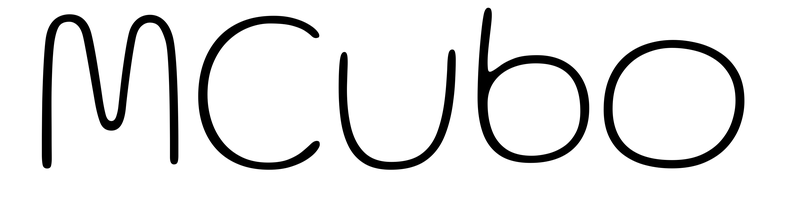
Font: Gluten_Thin